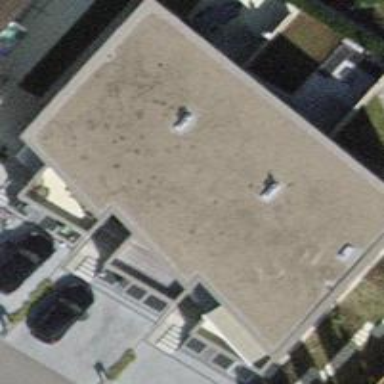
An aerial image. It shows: Small solar photovoltaic panel generator on the roof of building.